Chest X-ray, PA view. Patient: 19 years old, sex M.
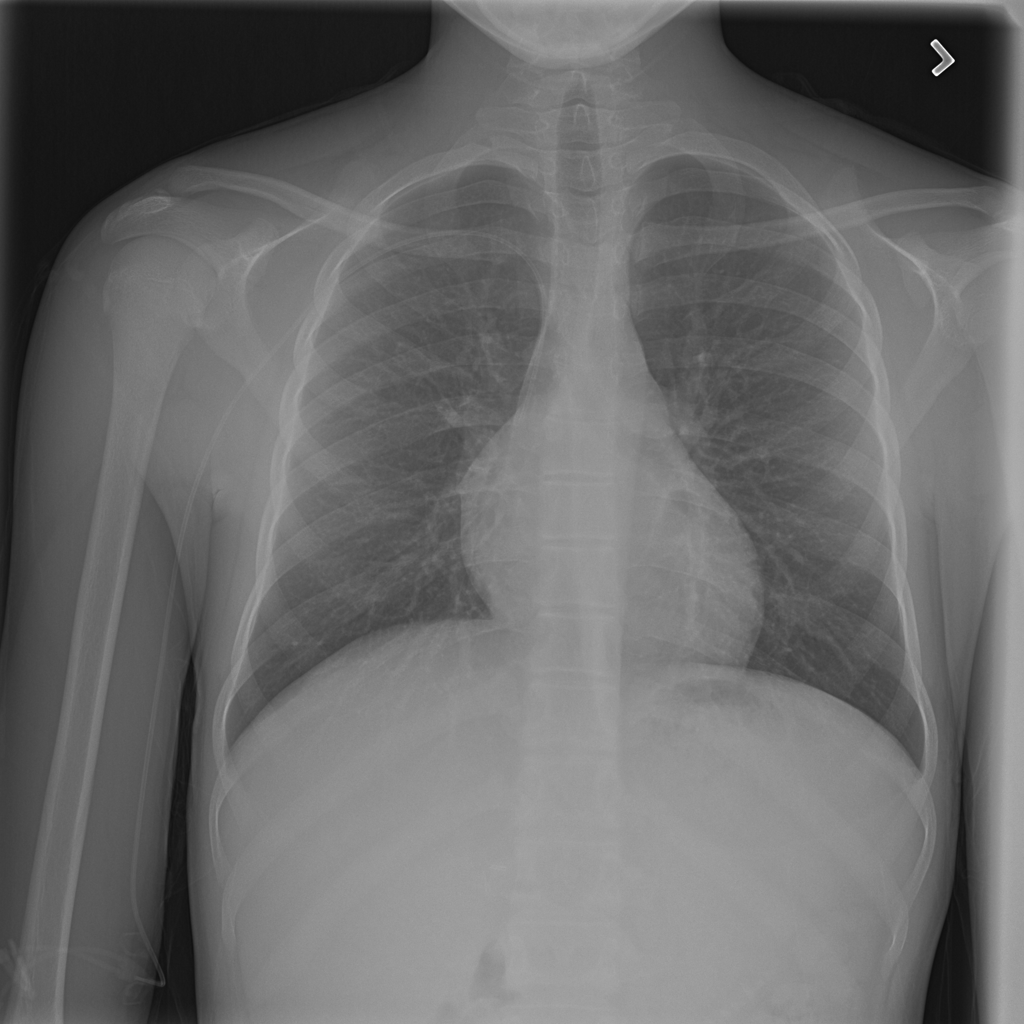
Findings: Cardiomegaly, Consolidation